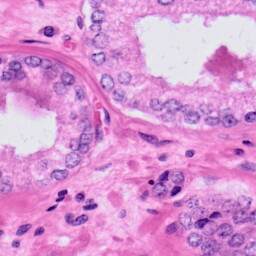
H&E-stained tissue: Prostate